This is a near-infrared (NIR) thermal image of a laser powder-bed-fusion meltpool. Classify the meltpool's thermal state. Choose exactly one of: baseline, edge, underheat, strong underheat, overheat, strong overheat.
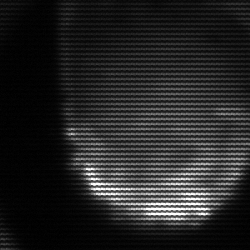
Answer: edge